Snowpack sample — Buffalo Mountain, Silverthorne, Colorado, USA (1/25/25, 10:11 AM MST)
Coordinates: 39.6222, -106.1139
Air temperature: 22 °F
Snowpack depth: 110 cm
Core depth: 30 cm
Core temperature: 42.8 °F
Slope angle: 12°, slope face: 102°
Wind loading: high
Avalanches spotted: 0
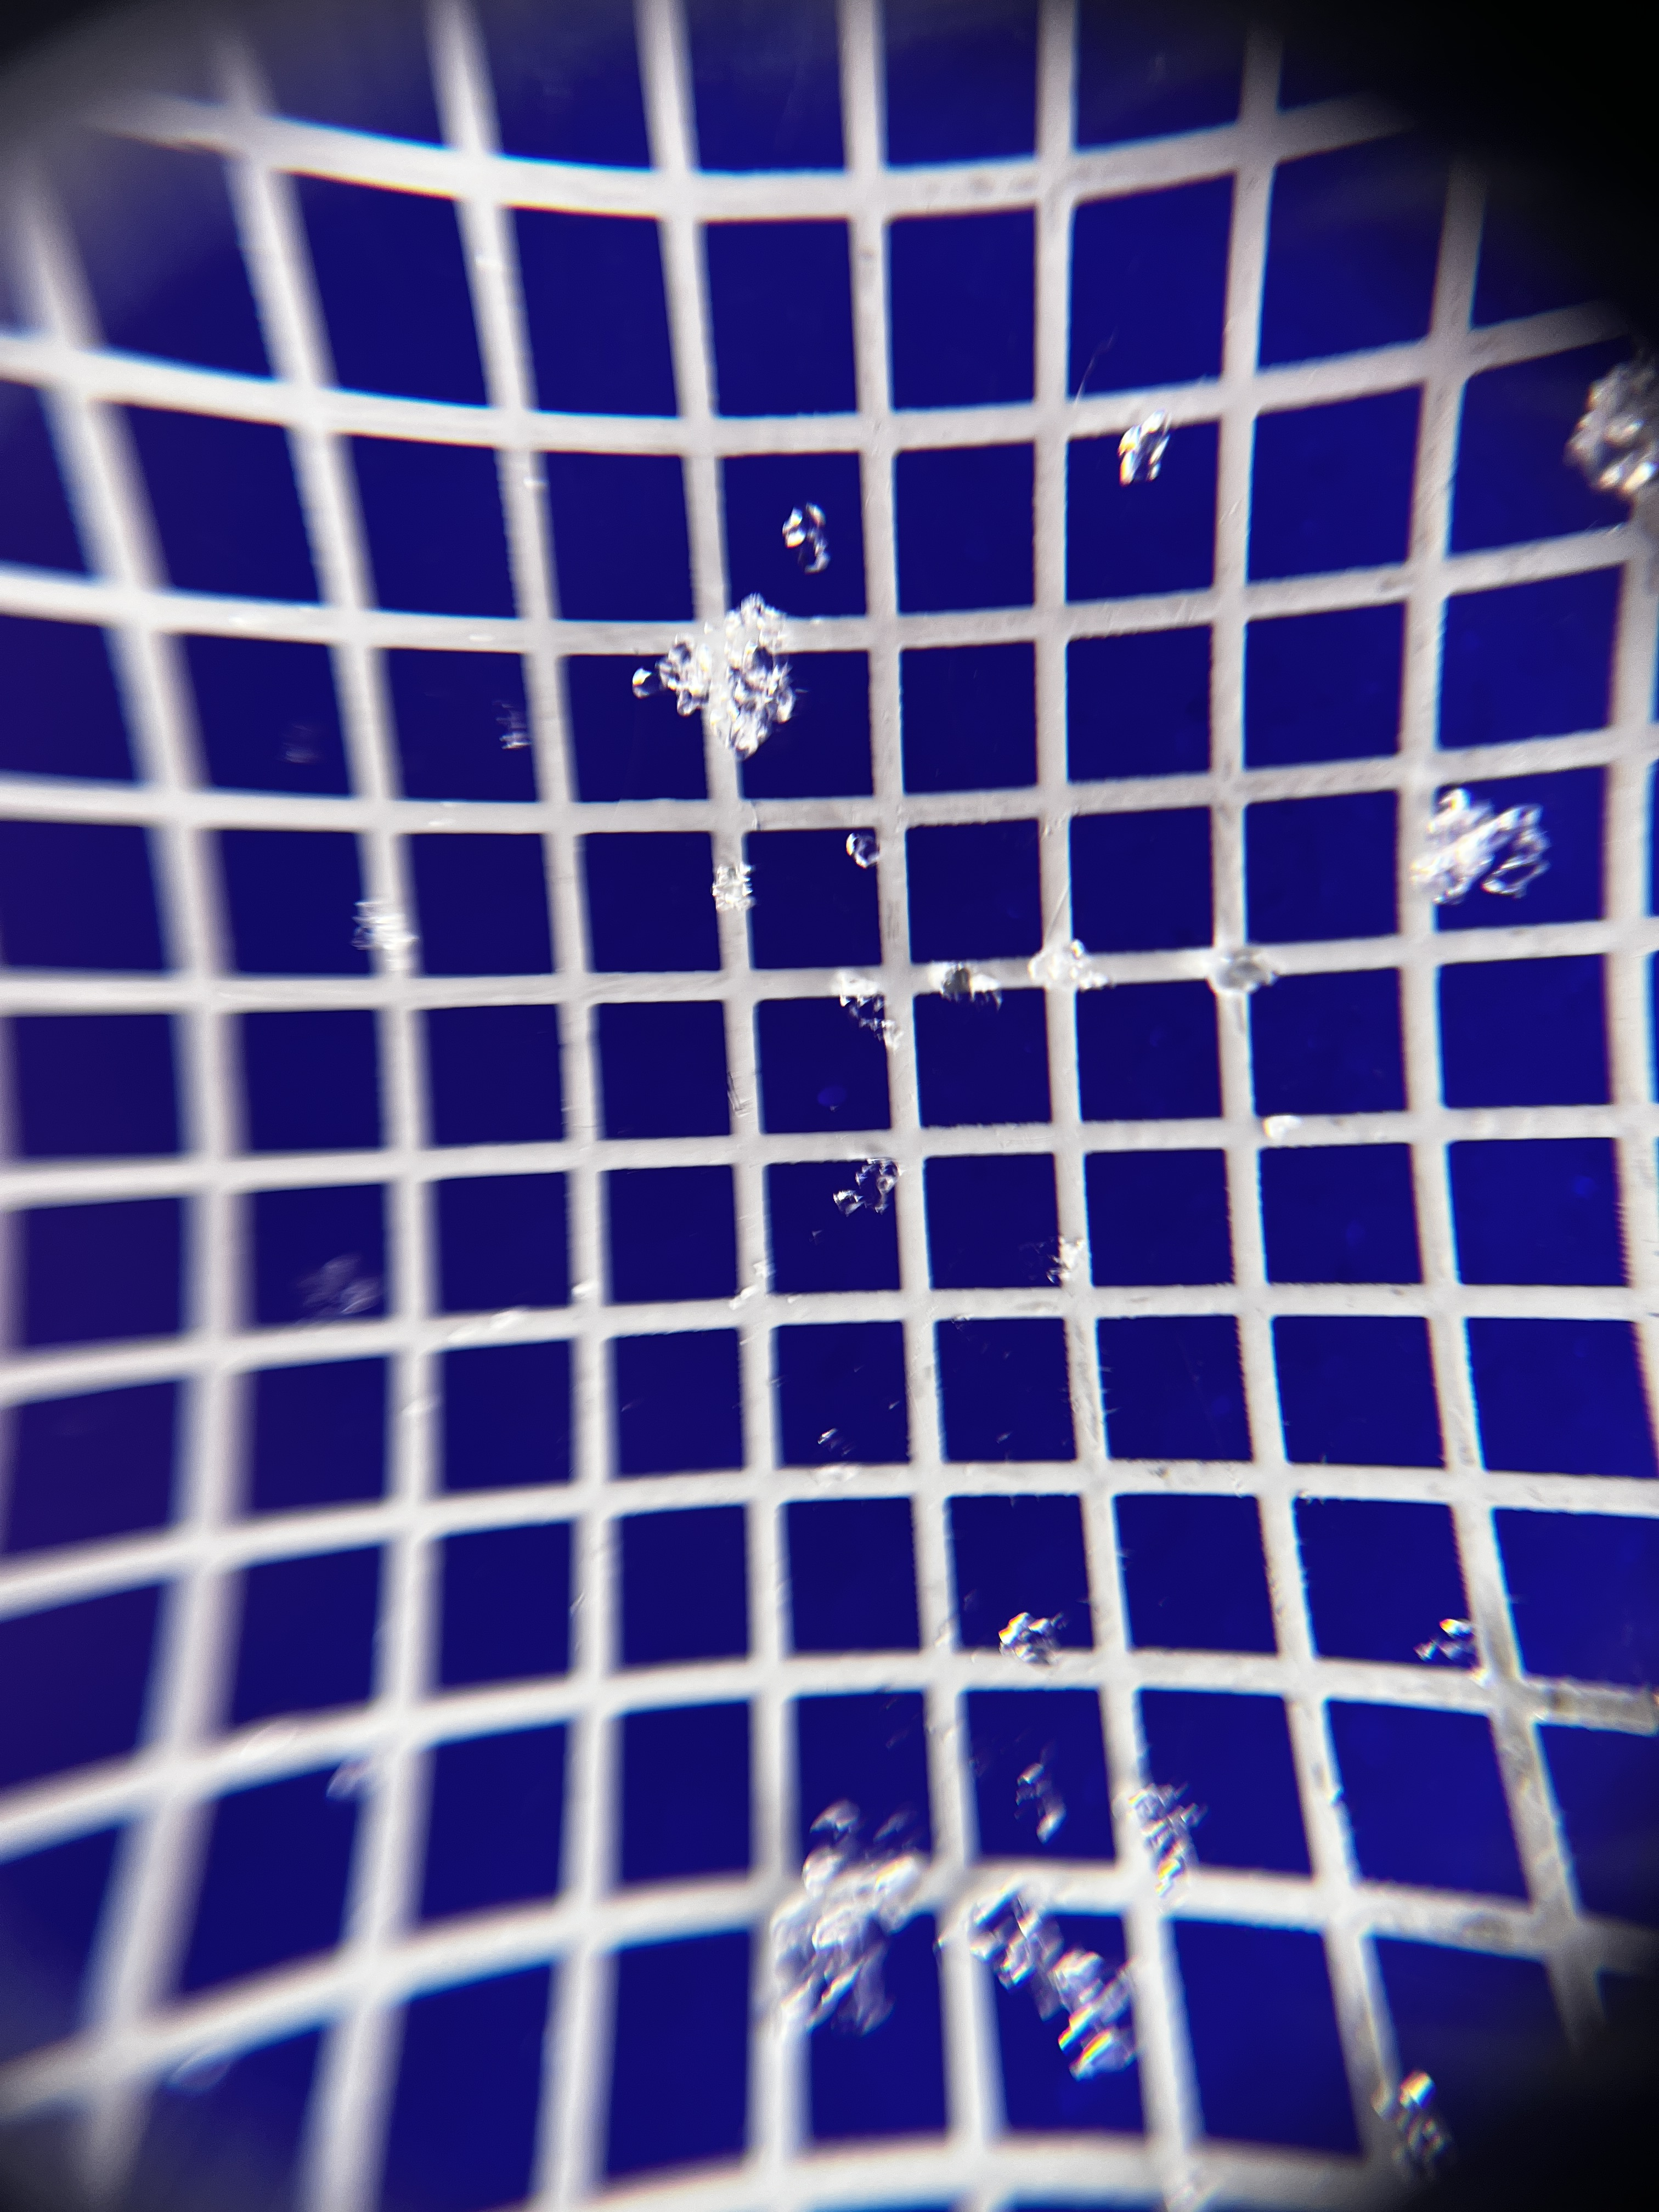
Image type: magnified_profile
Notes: No avalanches nearby, collected on the outskirts of a fire break 15 meters from the treeline, on way to Buffalo and Red Mountain